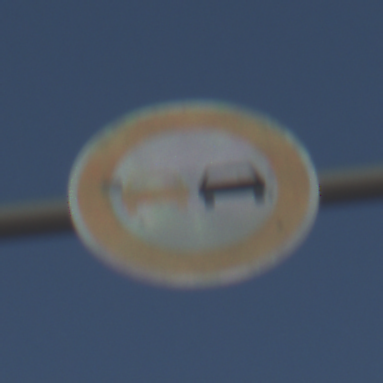
Verkehrszeichen: Ueberholverbot
Umgebung: Outdoor, Urban
Tageszeit: SunriseSunset
Wetter: Clear
Licht: Natural
Jahreszeit: NotSpecified
Kontrast: MediumContrast